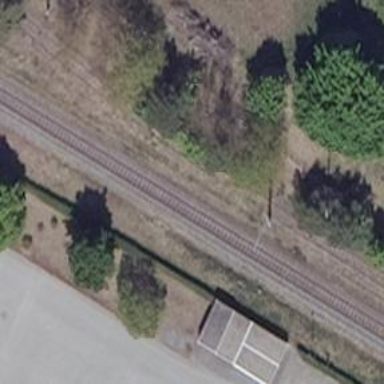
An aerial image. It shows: Milestone along the railway with catenary mast.